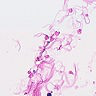
Metastatic tissue present: no